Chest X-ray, AP view. Patient: 29 years old, sex F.
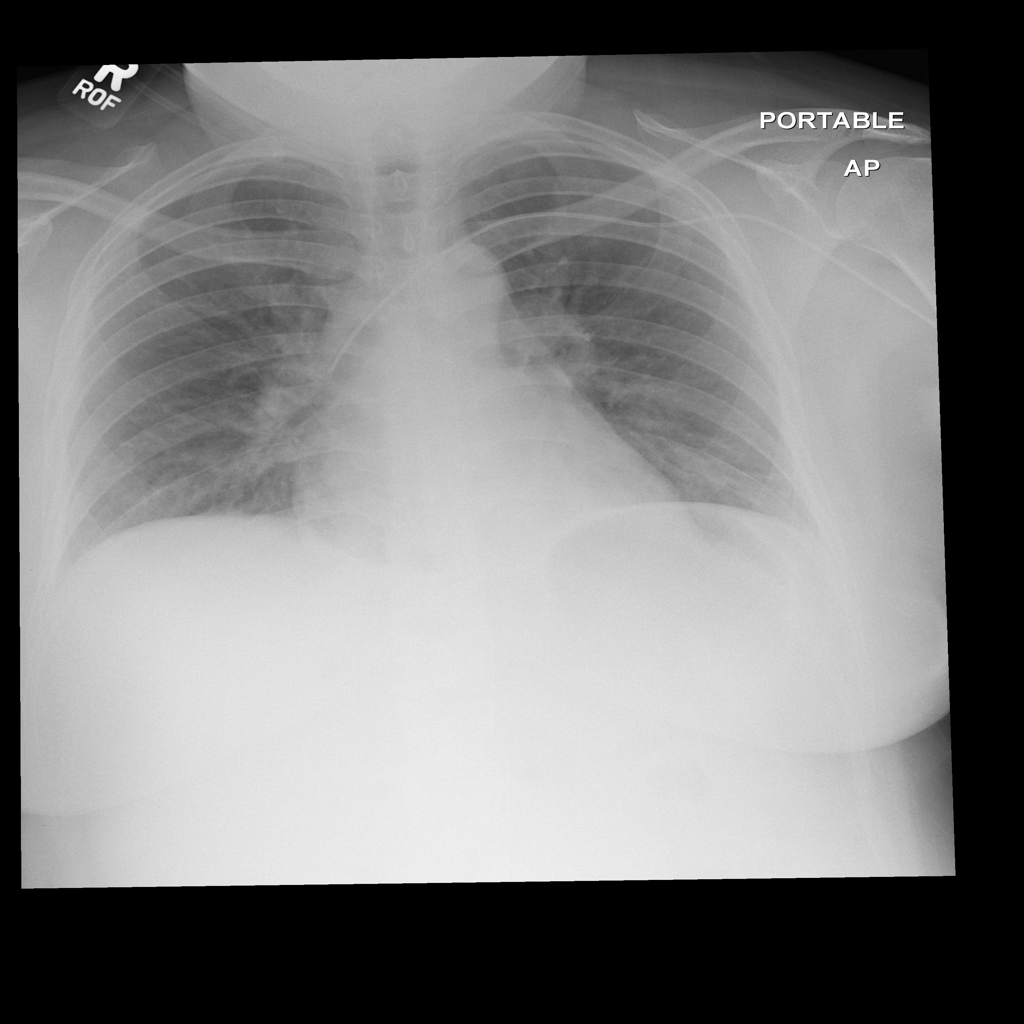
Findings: Consolidation, Infiltration